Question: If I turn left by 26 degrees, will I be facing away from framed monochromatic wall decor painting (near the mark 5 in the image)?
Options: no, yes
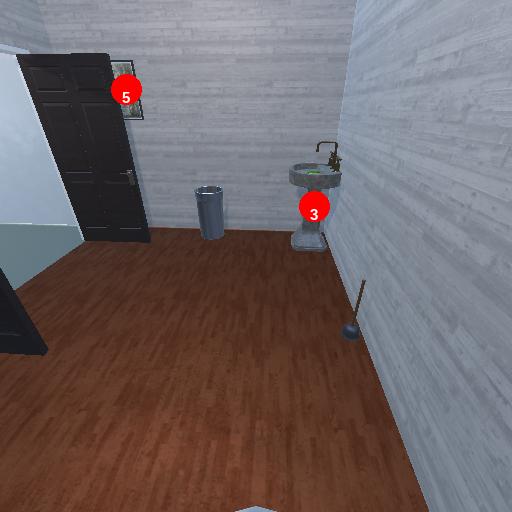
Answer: no